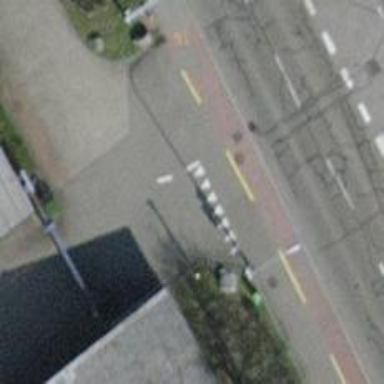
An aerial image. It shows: Unmarked crossing with traffic signals.